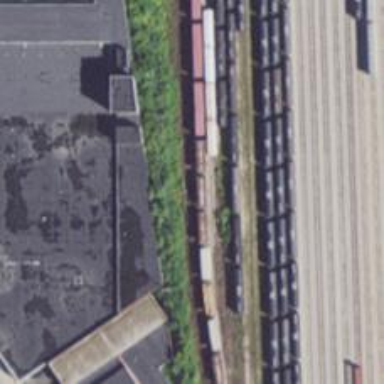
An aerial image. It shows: Abandoned railway yard is depicted.